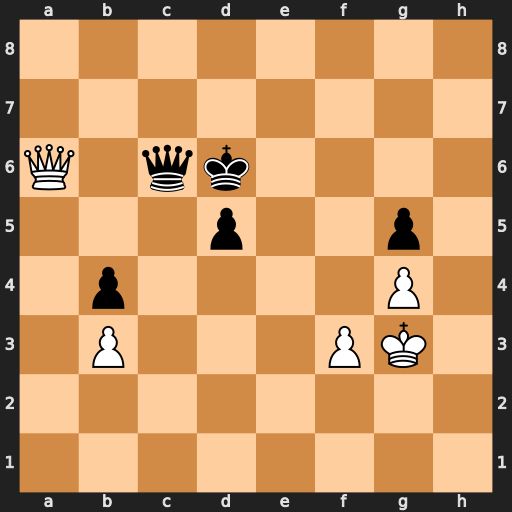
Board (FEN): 8/8/Q1qk4/3p2p1/1p4P1/1P3PK1/8/8
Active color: w
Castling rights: -
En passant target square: -
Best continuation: Qxc6+ Kxc6 f4